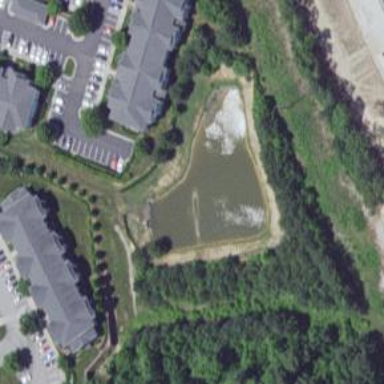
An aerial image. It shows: Peaceful pond surrounded by nature.